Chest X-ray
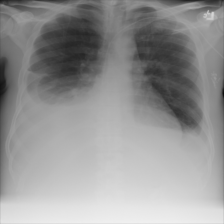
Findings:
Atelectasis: negative
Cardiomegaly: negative
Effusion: negative
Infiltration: negative
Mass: negative
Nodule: negative
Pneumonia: negative
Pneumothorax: negative
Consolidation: negative
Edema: negative
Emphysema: negative
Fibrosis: negative
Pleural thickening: negative
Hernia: negative